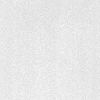
Atmospheric dust classification: dusty